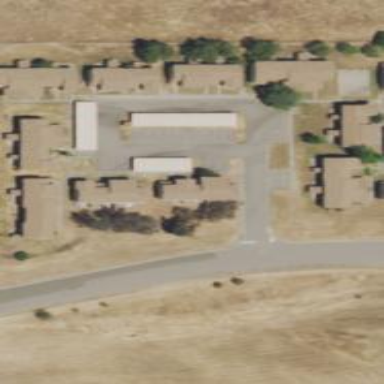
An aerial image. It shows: Residential road with sidewalk on the left.